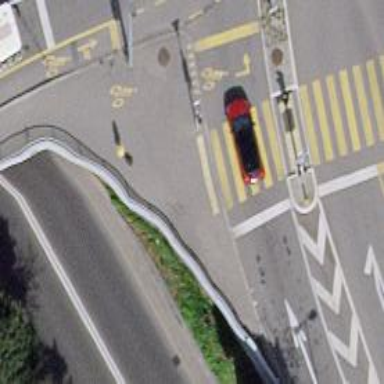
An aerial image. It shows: Kerb serving as barrier.